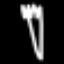
Label: fork